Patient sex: F
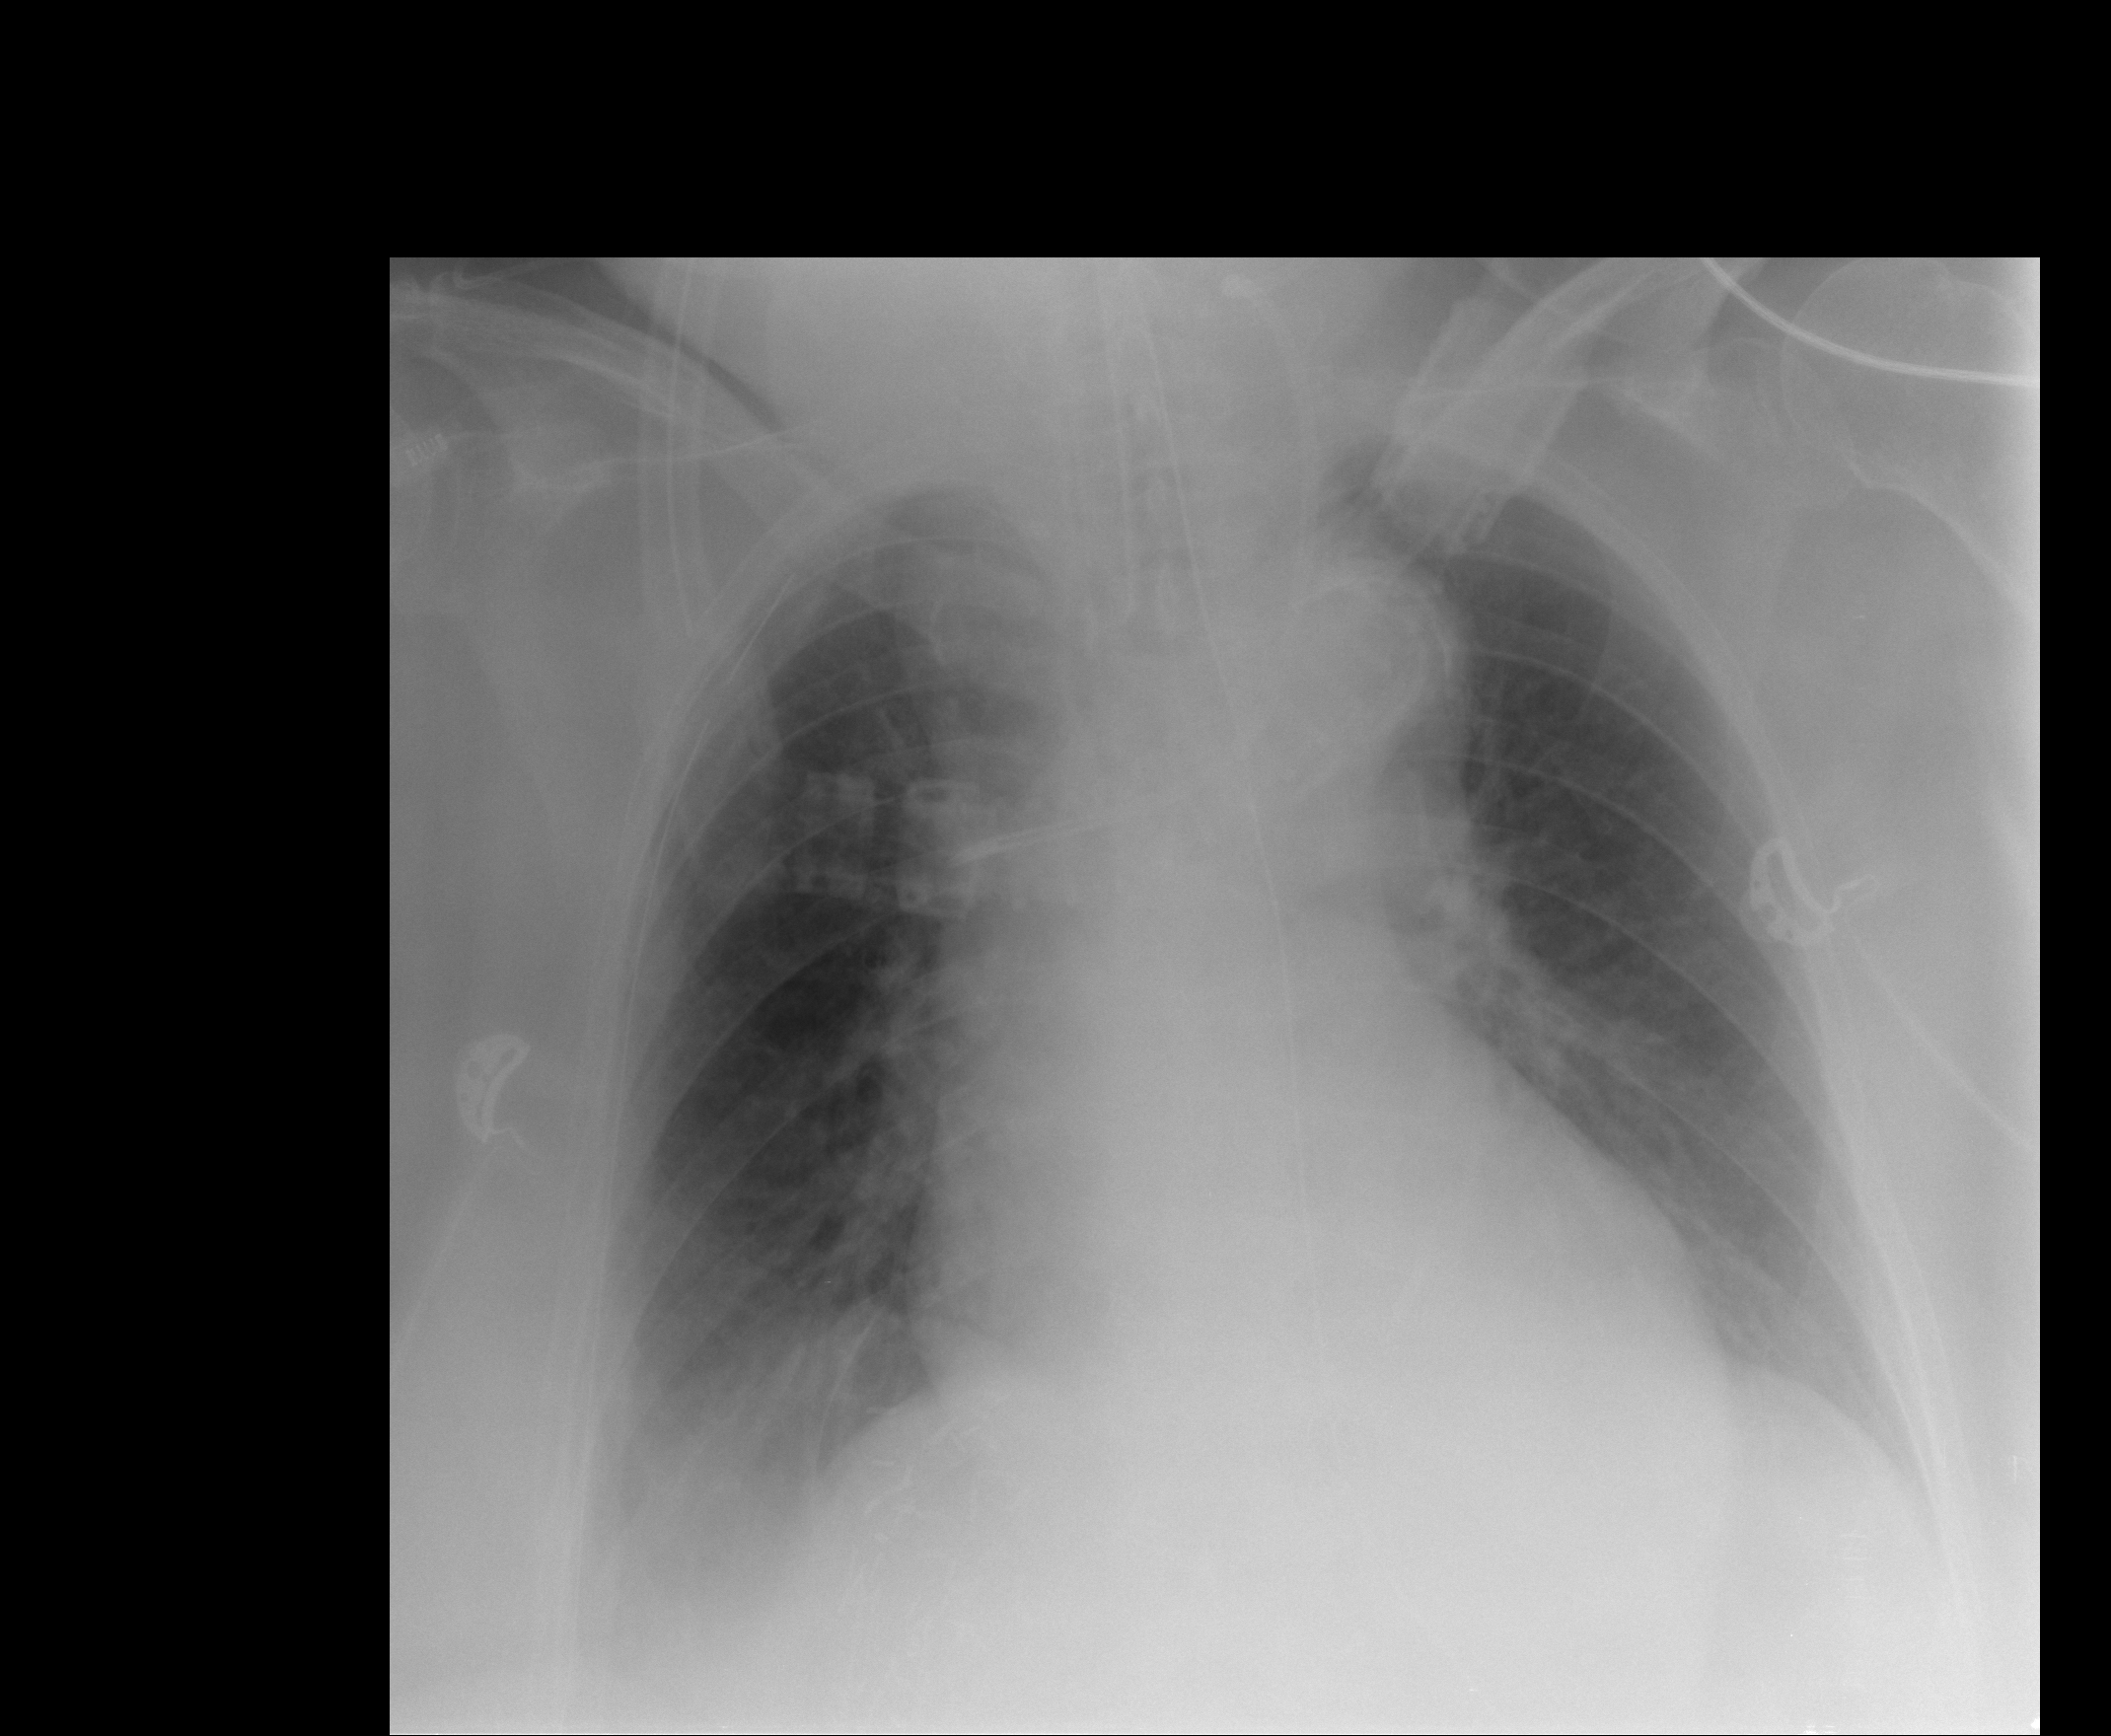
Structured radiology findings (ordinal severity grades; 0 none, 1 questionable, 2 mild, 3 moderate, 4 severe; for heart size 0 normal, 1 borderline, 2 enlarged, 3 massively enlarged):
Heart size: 2
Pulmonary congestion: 0
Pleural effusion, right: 2
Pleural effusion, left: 0
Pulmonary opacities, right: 0
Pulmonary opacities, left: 0
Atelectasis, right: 2
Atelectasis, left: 0